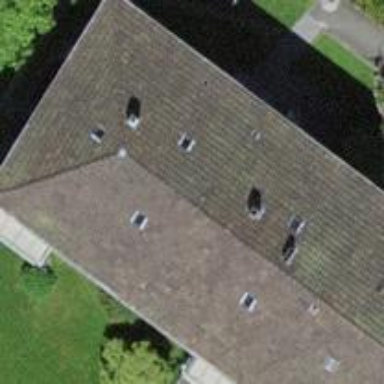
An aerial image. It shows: Hipped roof apartment building.